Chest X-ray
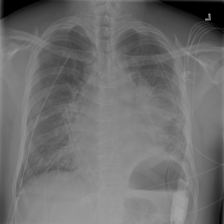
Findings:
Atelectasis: negative
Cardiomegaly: positive
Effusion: positive
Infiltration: negative
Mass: negative
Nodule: negative
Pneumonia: negative
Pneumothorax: negative
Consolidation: positive
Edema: negative
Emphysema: negative
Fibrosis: negative
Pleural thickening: negative
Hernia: negative